Aerial crown-view tile of a tropical tree (Barro Colorado Island, Panama), acquired 20250616:
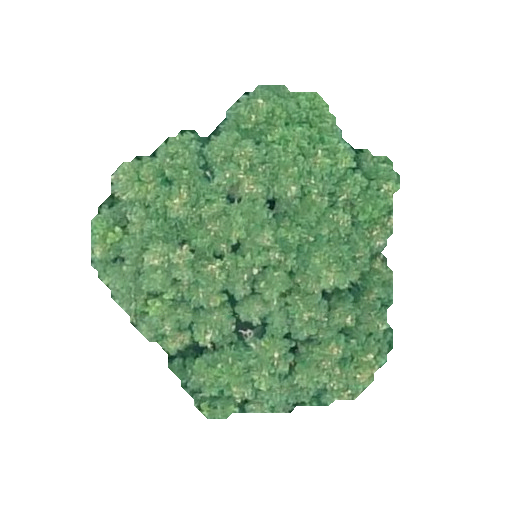
Species: Jacaranda copaia
GBIF accepted scientific name: Jacaranda copaia
Crown area: 107.277 m²